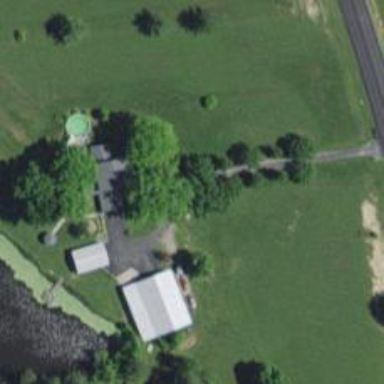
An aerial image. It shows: Driveway.